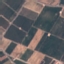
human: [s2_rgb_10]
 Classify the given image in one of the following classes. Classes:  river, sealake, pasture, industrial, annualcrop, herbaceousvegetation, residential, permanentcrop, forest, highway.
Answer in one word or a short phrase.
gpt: PermanentCrop